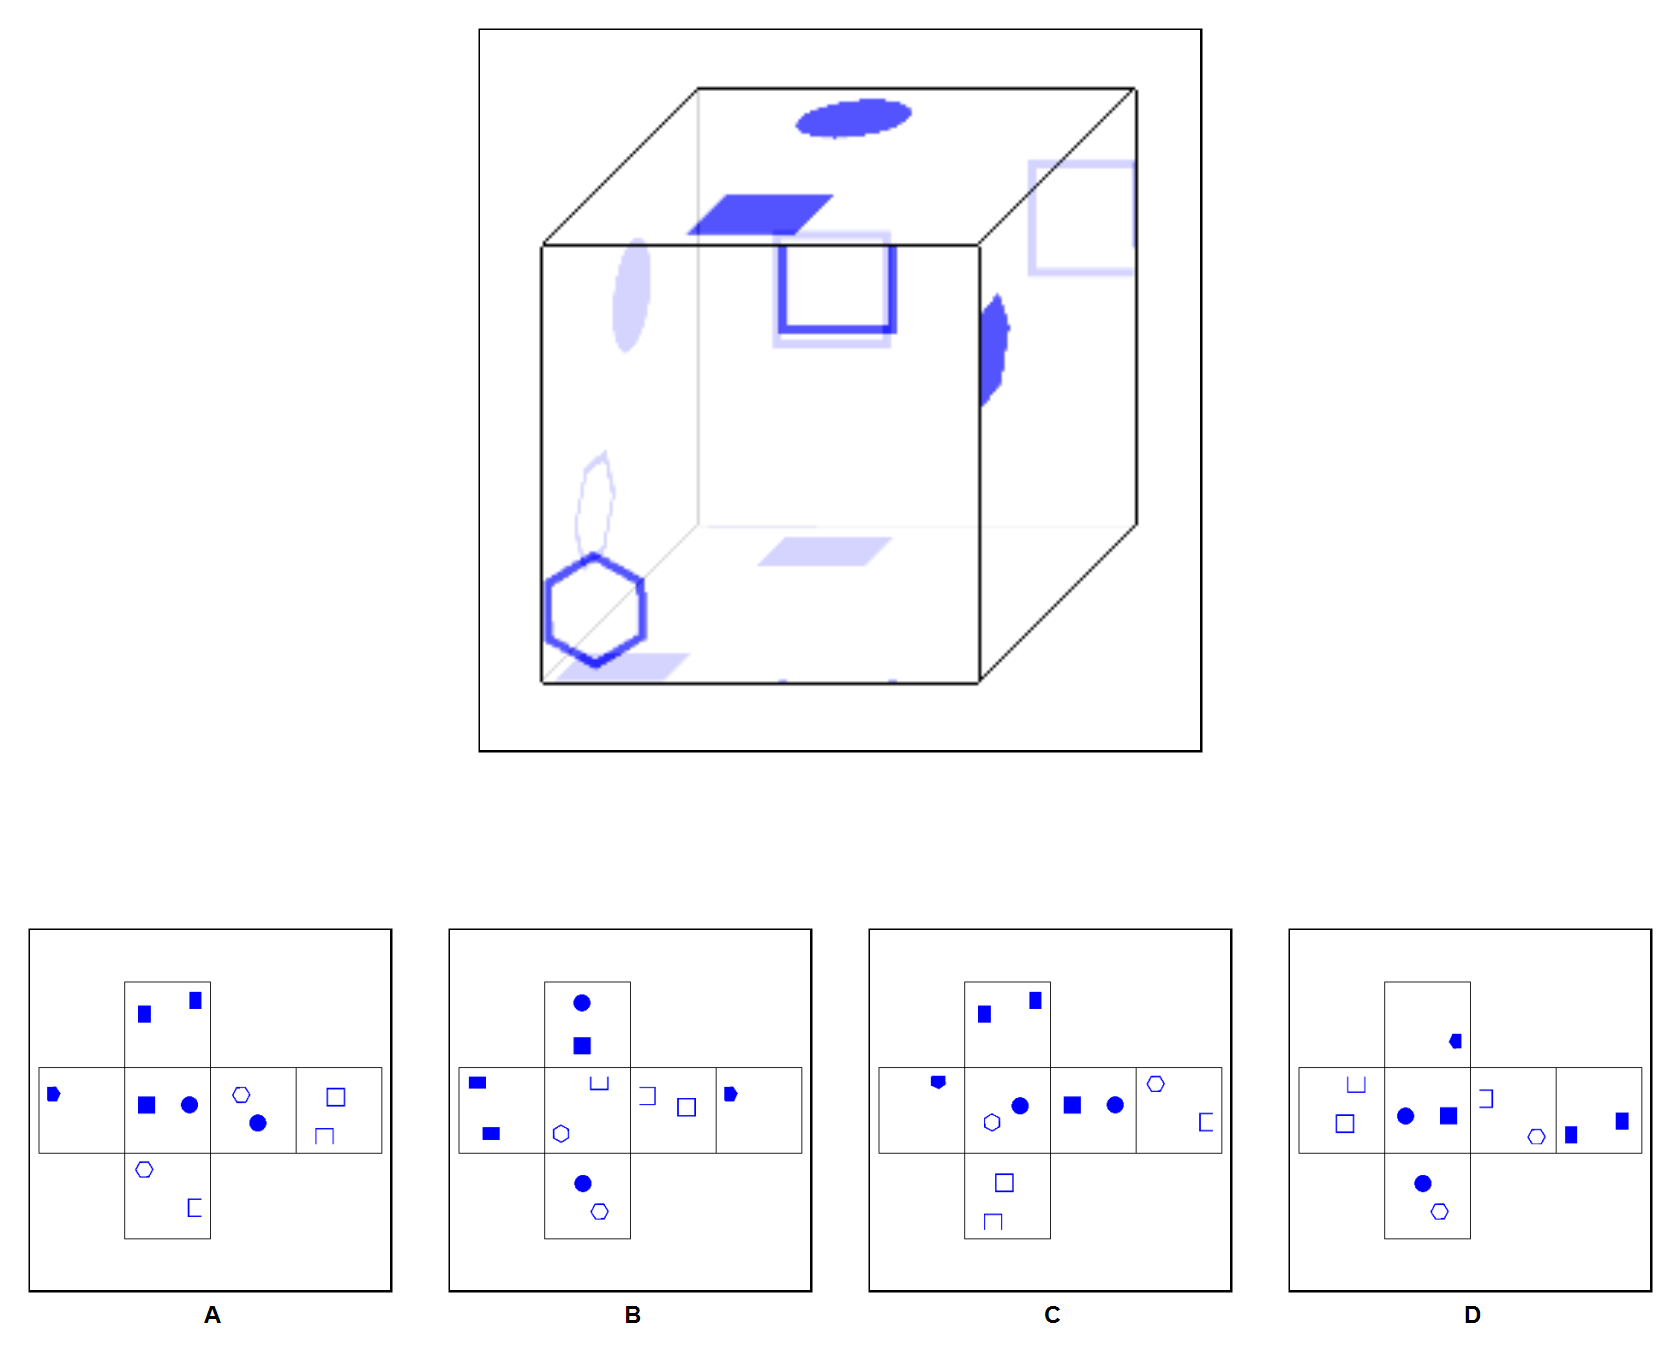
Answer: D